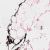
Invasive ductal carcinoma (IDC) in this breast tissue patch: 0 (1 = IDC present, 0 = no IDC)